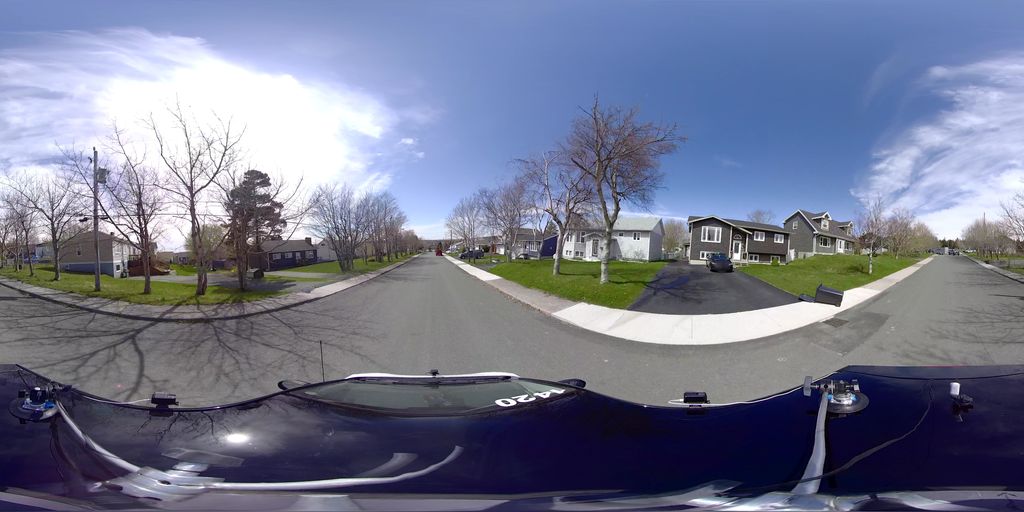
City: st_johns